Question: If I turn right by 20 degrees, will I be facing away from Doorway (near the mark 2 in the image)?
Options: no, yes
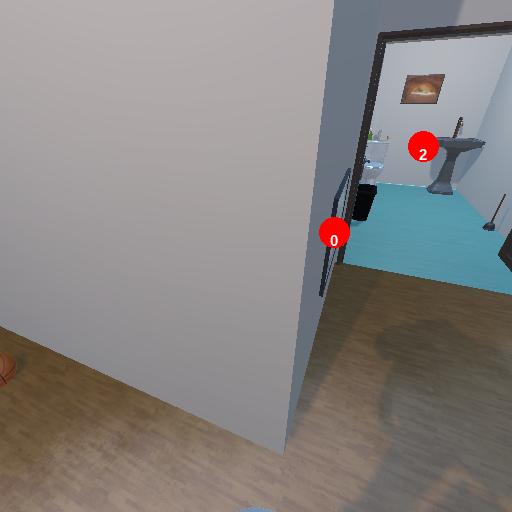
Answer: no